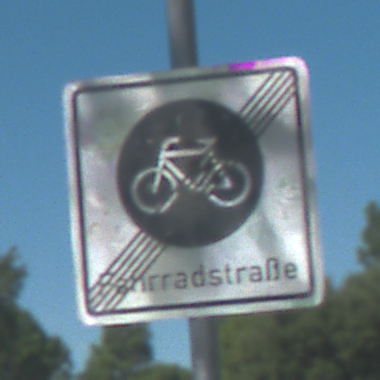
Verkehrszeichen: EndeFahrradstrasse
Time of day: Midday
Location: Outdoor (Special)
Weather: PartlyCloudy
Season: NotSpecified
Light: Natural